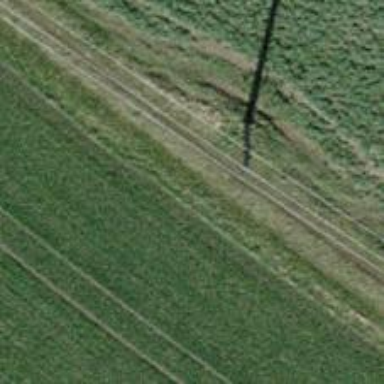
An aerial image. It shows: Concrete power pole.